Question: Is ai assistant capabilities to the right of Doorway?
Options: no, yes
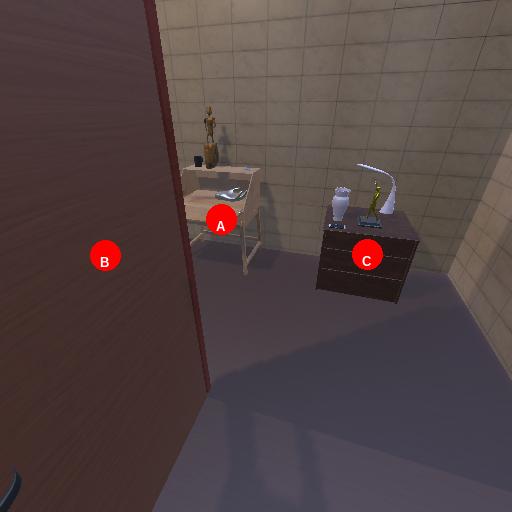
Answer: no